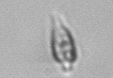
Label: Oxytoxum